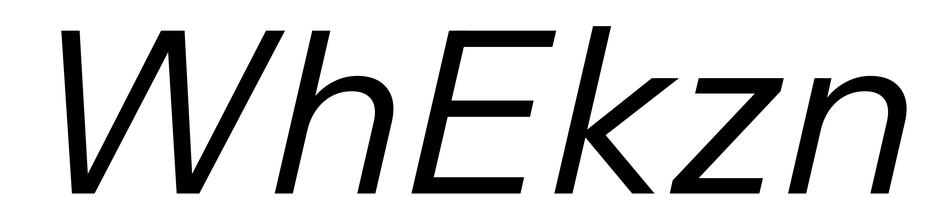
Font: InstrumentSans-Italic_Italic